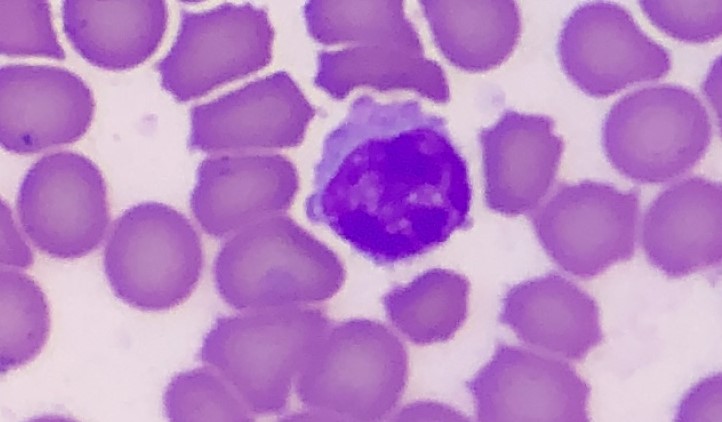
White blood cell type: Lymphocyte